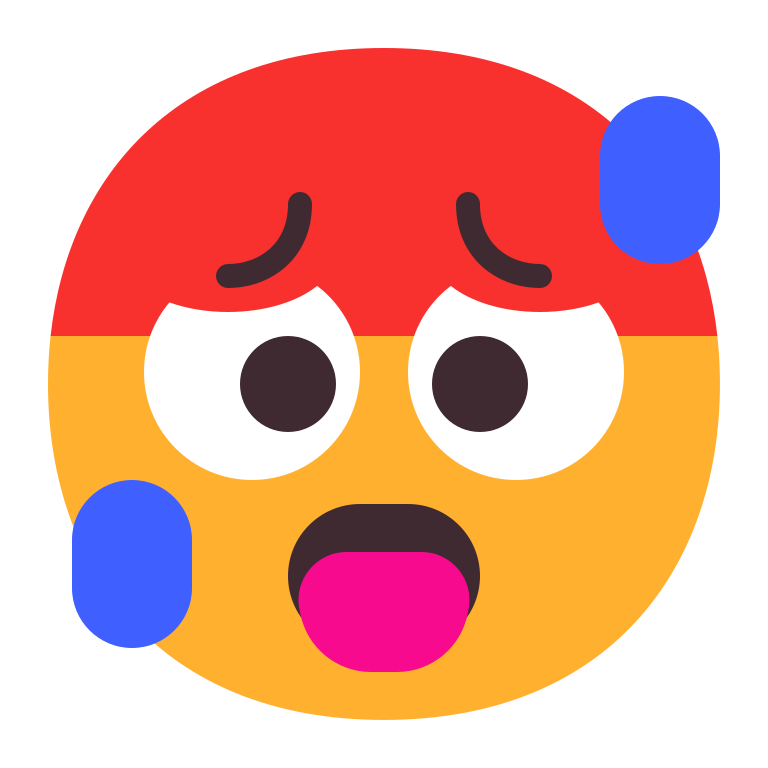
hot face flat